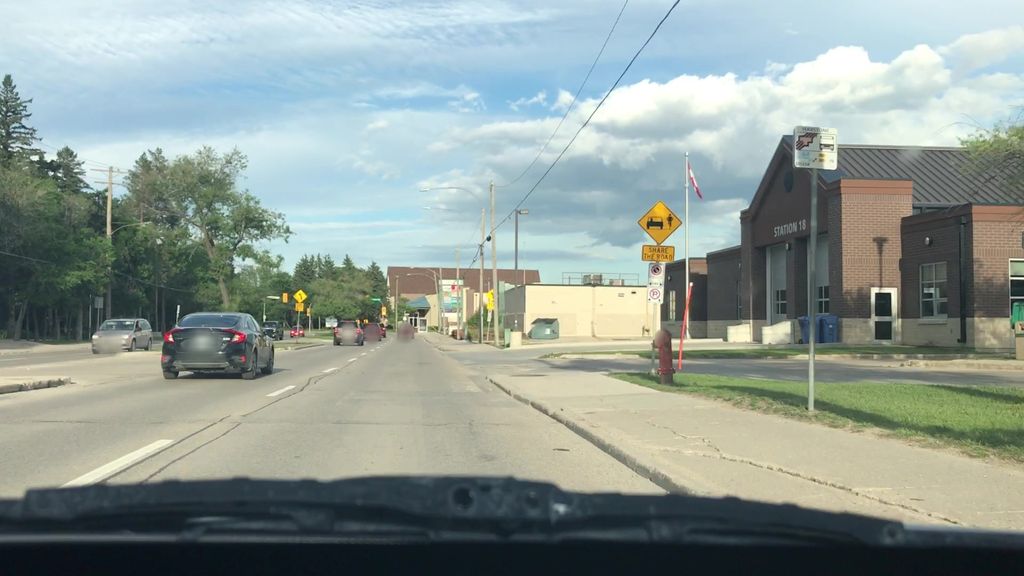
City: winnipeg